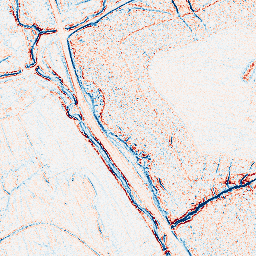
Category: edge_preserving
Decomposition family: bilateral
Decomposition parameters: d: 5
sigma_color: 50
sigma_space: 150
Upsampling method: bspline
Upsampling parameters: scale: 8
Upsampling scale: 8